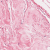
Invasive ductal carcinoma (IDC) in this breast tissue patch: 0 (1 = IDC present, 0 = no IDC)